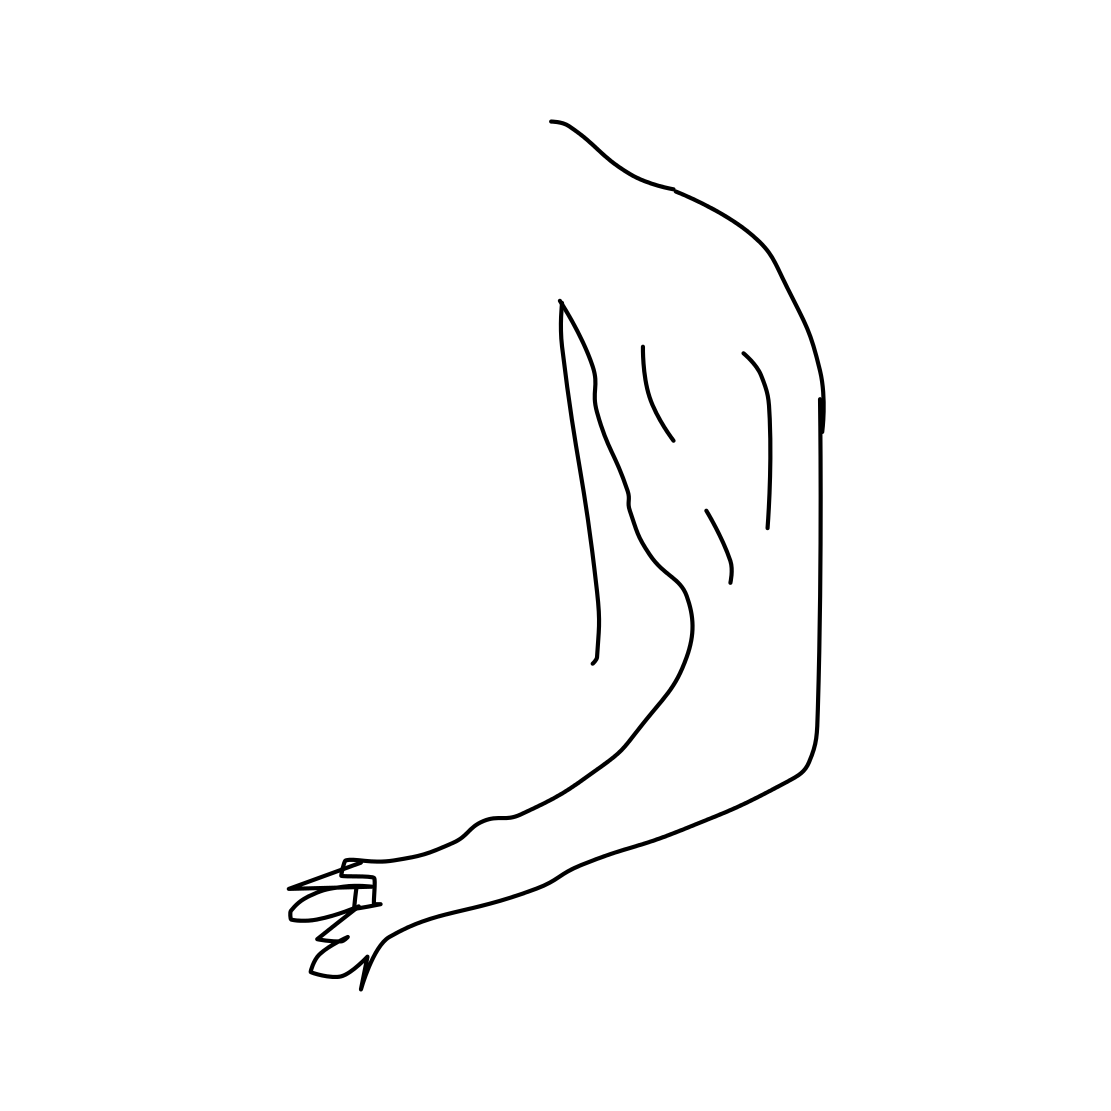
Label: arm